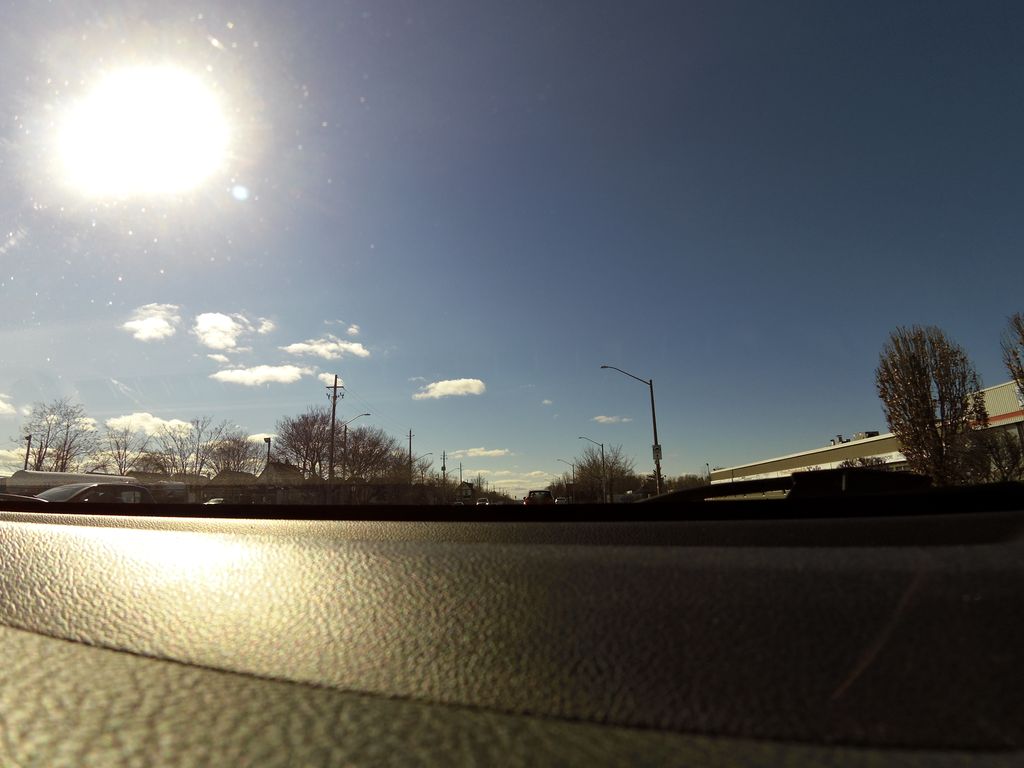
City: hamilton